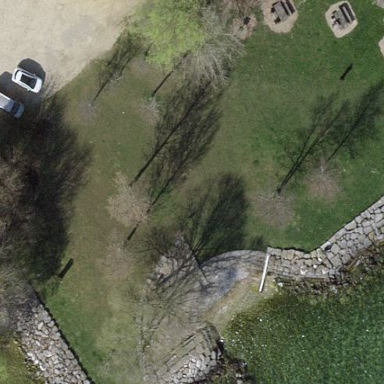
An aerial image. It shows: Picnic site located on grassy land.